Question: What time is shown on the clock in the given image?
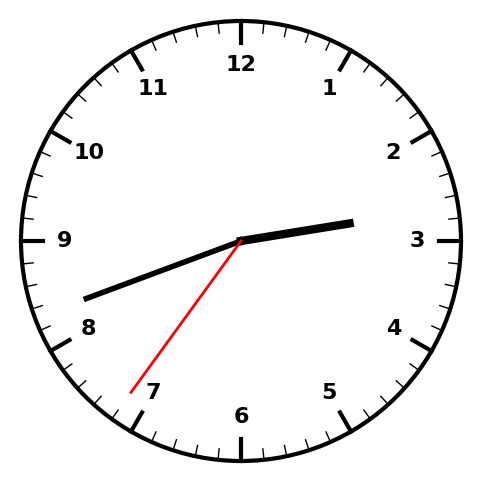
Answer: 02:41:36